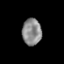
Tissue: prostate
Cell type: T cells
Senescence score: 0.2672
Nuclear area (px): 505
Mean DAPI intensity: 138.271